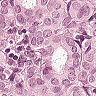
Metastatic tissue present: yes